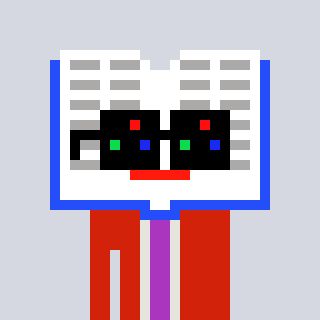
a pixel art character with square black sunglasses, a dictionary-shaped head and a red-colored body on a cool background